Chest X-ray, PA view. Patient: 32 years old, sex F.
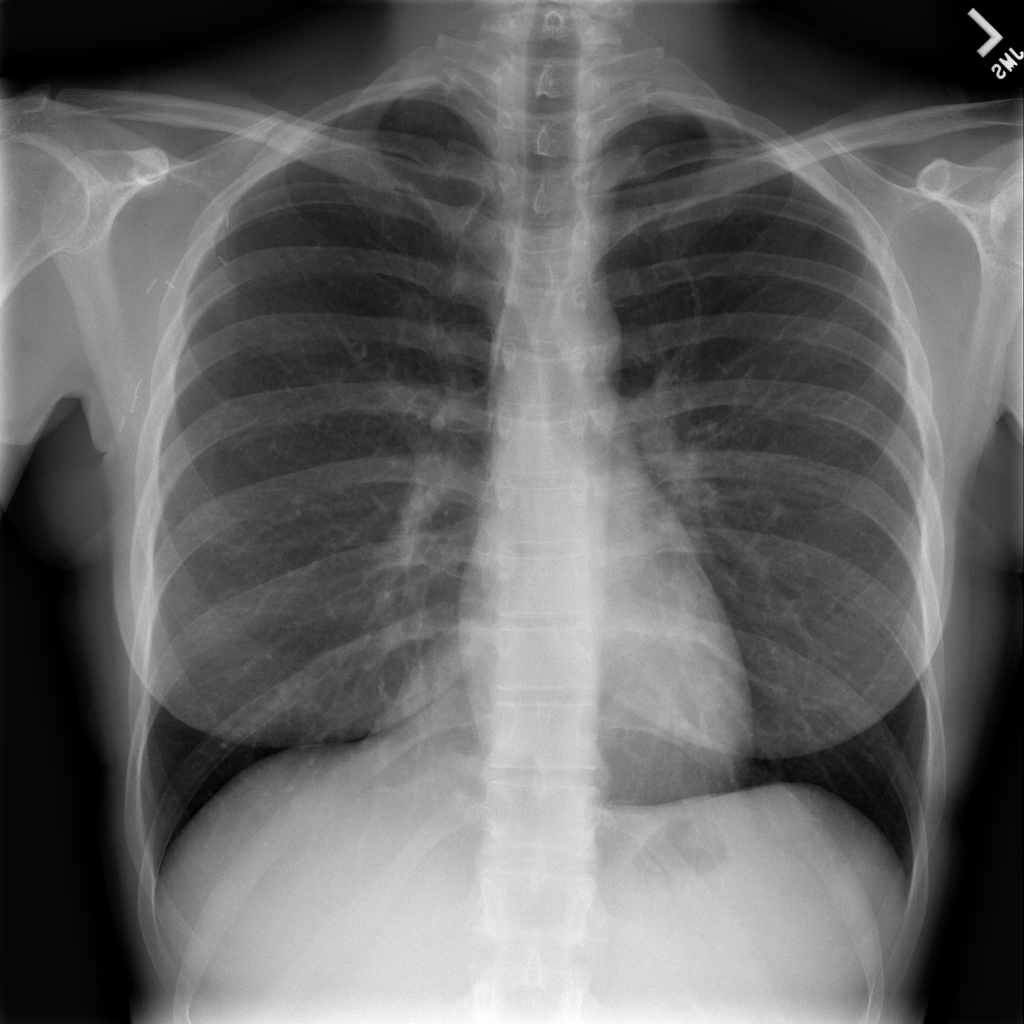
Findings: No Finding